Field crop: maize
Growth stage: 2
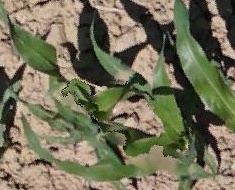
Species: maize